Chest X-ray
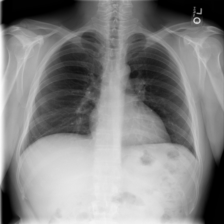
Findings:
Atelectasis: negative
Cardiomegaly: negative
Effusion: negative
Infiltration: negative
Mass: negative
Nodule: negative
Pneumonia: negative
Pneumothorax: negative
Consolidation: negative
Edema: negative
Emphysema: negative
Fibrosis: negative
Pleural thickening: negative
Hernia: negative